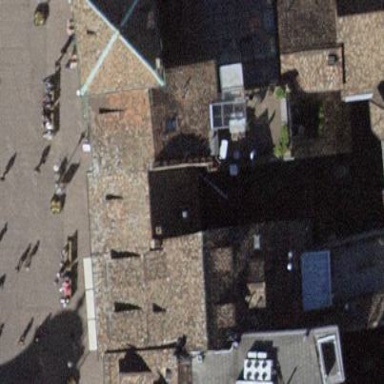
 oriented across. The building itself is linen colored."